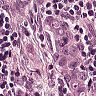
Metastatic tissue present: yes